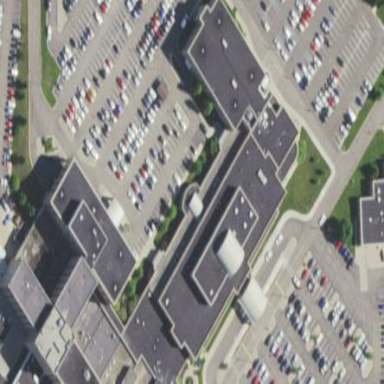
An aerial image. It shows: Hospital providing healthcare services.